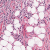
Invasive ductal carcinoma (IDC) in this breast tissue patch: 0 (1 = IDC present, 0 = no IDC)